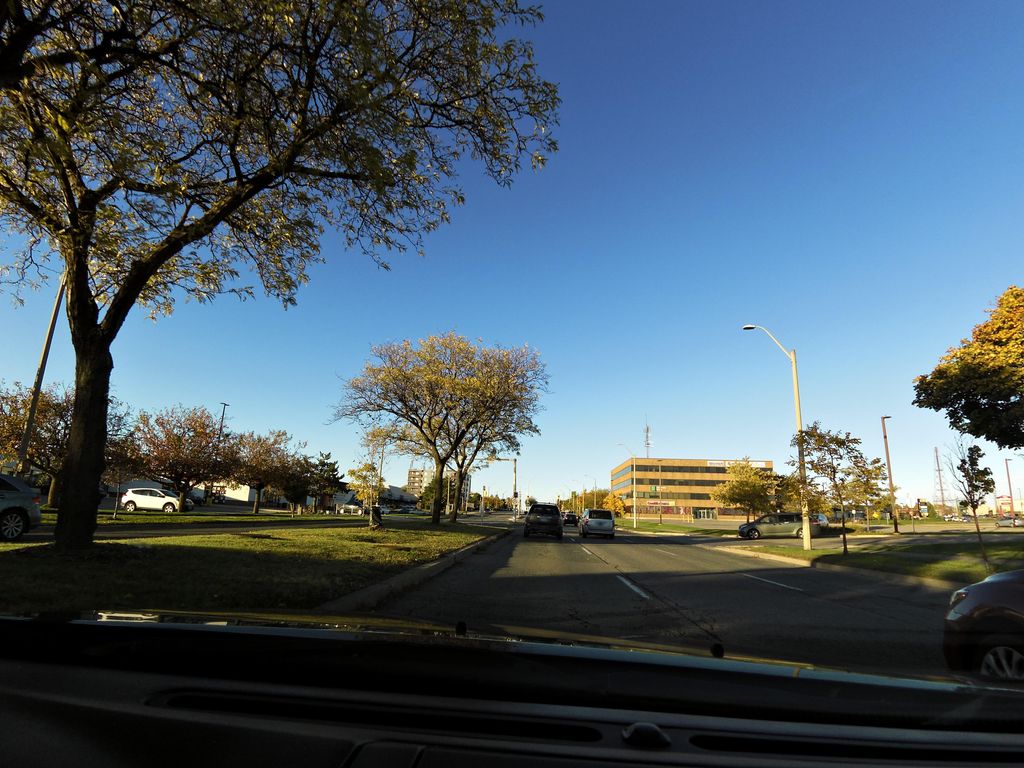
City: hamilton